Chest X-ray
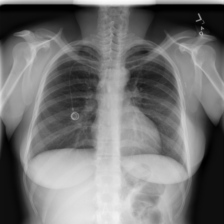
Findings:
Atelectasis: negative
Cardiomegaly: negative
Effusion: negative
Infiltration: negative
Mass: negative
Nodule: negative
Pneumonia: negative
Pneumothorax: negative
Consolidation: negative
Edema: negative
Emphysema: negative
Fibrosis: negative
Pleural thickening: negative
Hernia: negative